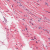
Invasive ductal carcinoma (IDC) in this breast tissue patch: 1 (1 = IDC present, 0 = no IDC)